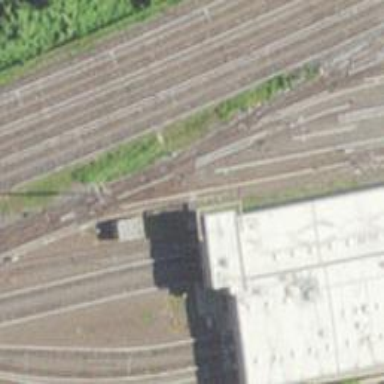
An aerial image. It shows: Electrified rail service yard.